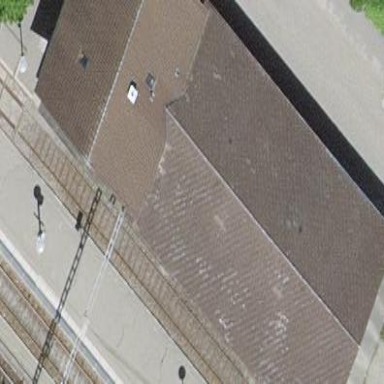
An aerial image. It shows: Train station building.